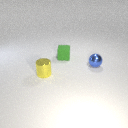
small blue metal sphere to the right of small green rubber cube